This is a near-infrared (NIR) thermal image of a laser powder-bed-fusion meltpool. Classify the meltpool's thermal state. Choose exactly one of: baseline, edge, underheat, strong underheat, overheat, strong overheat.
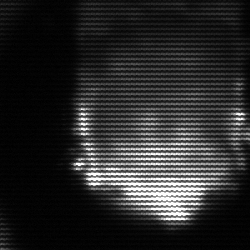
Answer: baseline